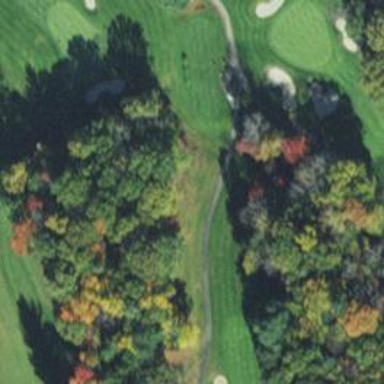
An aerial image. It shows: Service road designated as golf cart path.